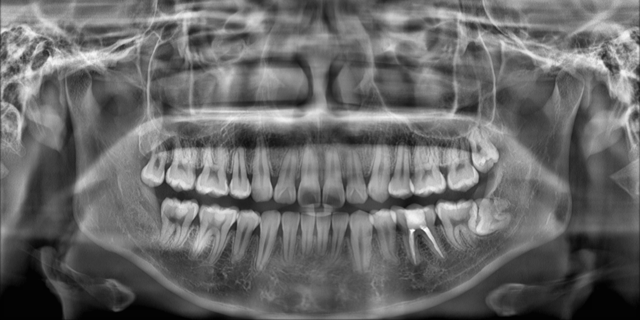
adult